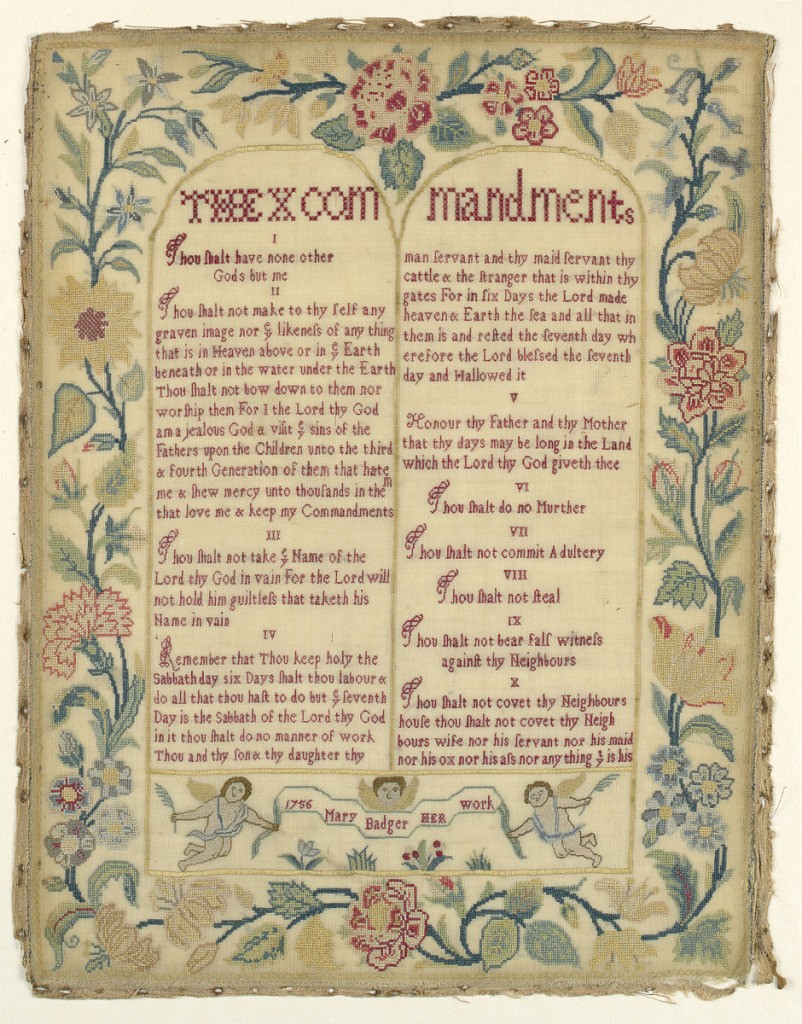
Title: Sampler
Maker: Mary Badger, English
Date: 1756
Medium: silk embroidery on wool foundation, linen edging Technique: embroidered in cross, eyelet, satin, and half cross stitches on plain weave foundation
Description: Within an elaborate floral border the Ten Commandments arranged in tablet form followed by signature and date.